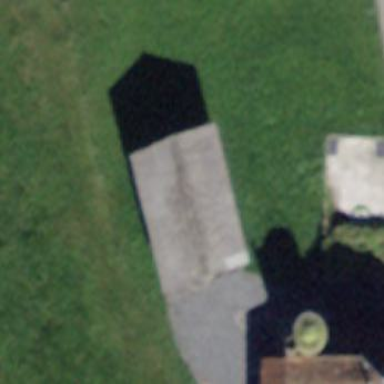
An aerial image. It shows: Shed building.